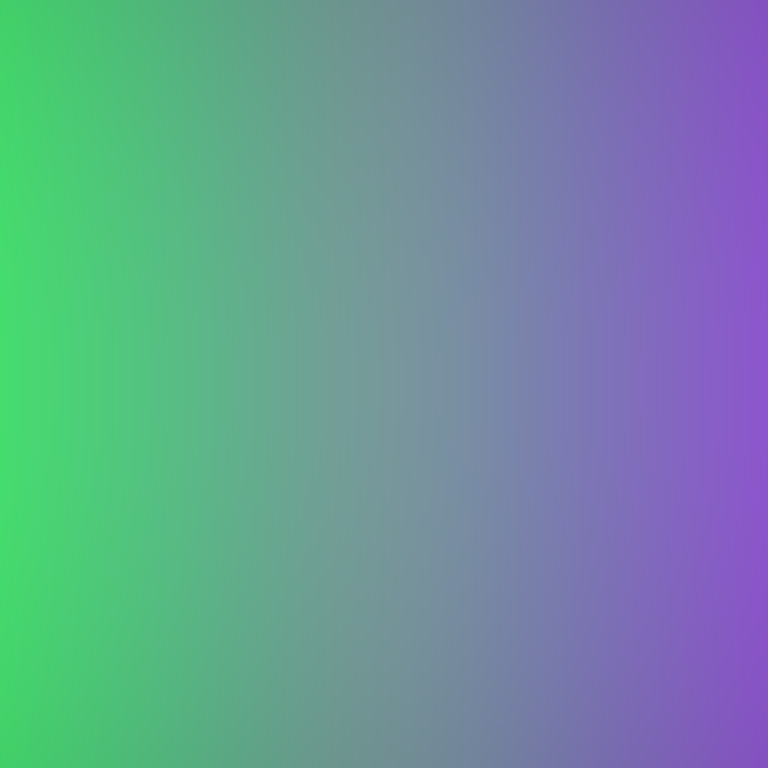
Abstract light effect, smooth gradient from vibrant green to soft purple, calm atmosphere, diffuse light, no room, no furniture, no objects.